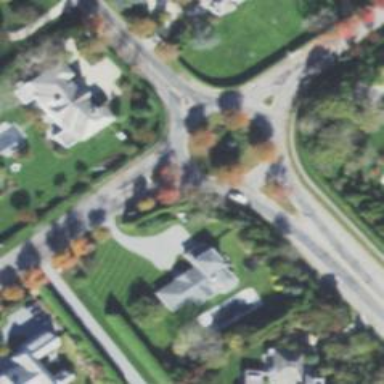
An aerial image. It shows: Tertiary road leading to roundabout.